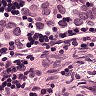
Metastatic tissue present: yes